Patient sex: M
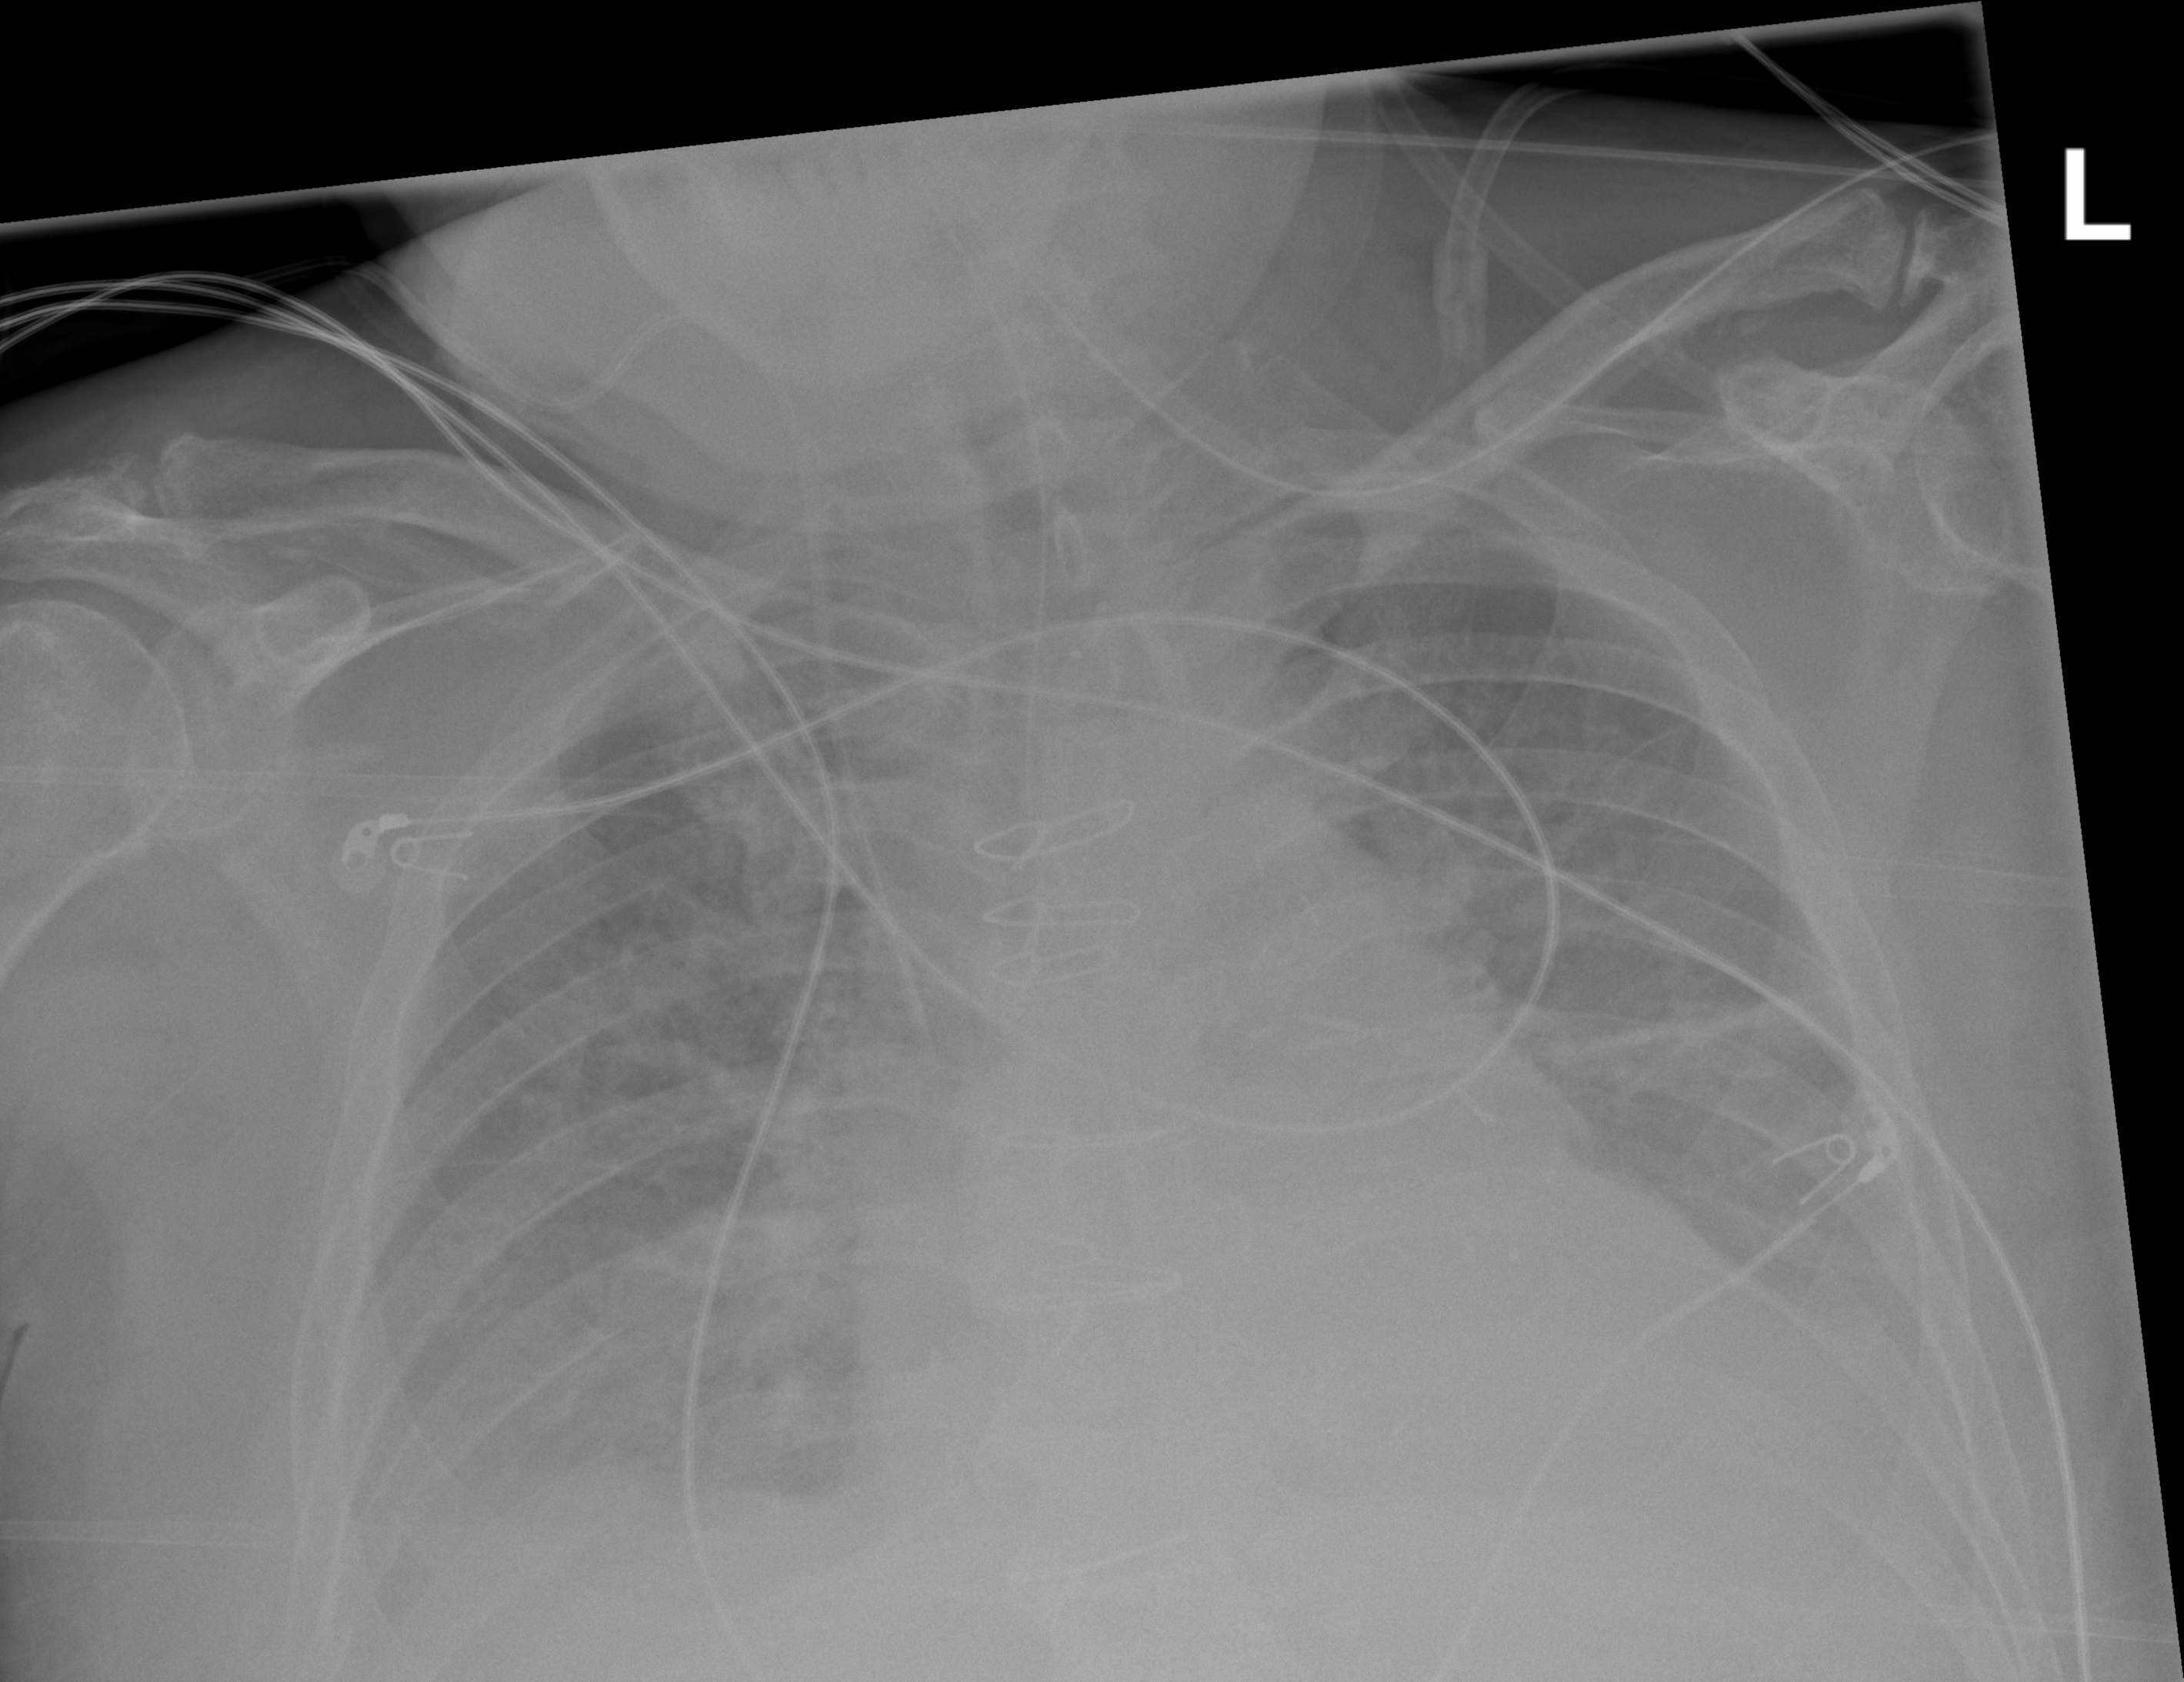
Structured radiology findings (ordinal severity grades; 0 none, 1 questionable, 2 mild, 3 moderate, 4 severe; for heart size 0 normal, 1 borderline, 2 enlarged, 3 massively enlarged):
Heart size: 2
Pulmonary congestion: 2
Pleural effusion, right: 2
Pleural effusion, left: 2
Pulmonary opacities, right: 2
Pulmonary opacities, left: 2
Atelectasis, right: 2
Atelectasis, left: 2